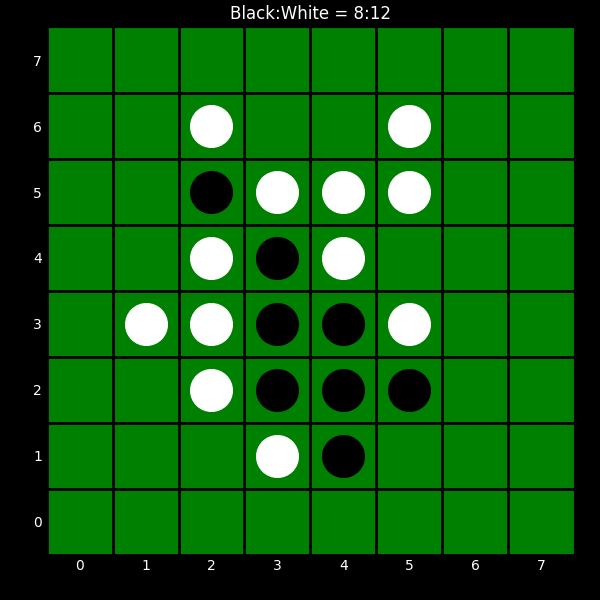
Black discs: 8
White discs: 12